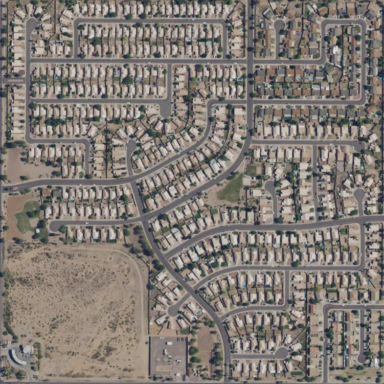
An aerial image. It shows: Residential area within neighborhood.